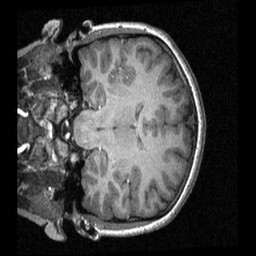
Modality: T1w
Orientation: coronal